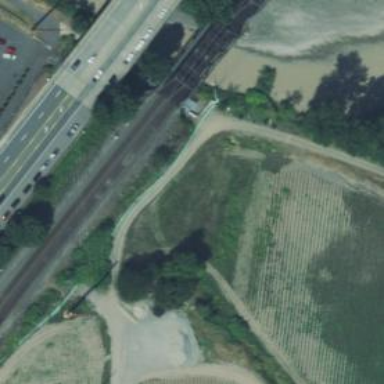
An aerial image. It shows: Railway track.